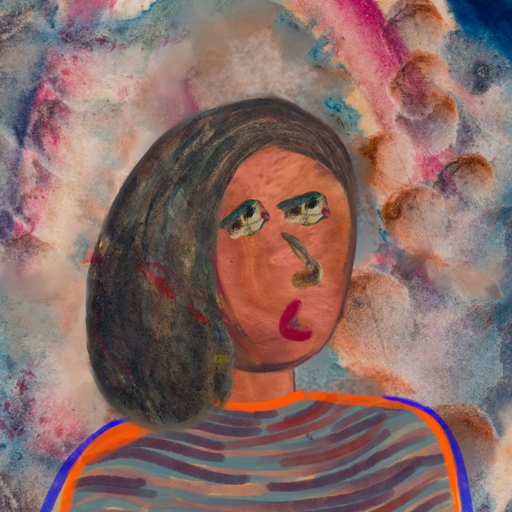
Background: Rupkatha, Head And Neck Side: Mother_And_Son_Mother, Face Side: Pipe, Bust: Experience, Hair Side: Gypsy_Mother, Head Accessory: Blank, Second Necklace: Blank, Necklace: Blank, Baby: Blank